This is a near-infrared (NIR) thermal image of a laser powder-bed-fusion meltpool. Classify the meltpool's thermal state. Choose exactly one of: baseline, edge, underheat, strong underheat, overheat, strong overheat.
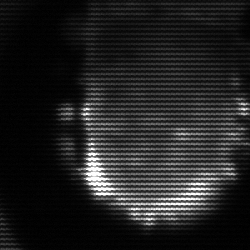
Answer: baseline